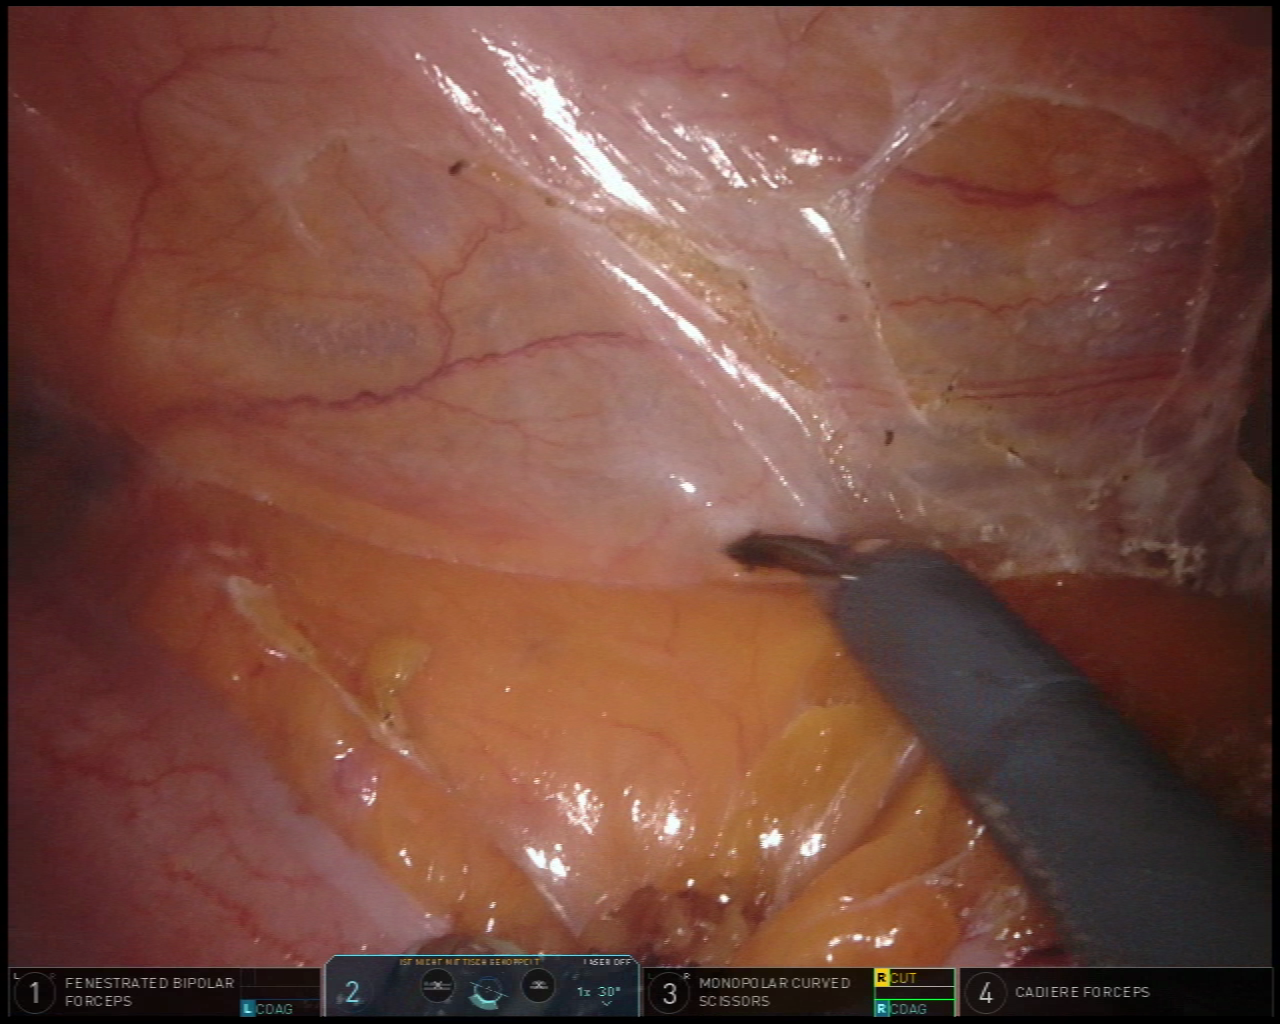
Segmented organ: colon
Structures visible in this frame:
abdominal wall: yes
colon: yes
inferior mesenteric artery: no
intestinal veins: no
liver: no
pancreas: no
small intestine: no
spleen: no
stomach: no
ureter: no
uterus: no
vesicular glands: no